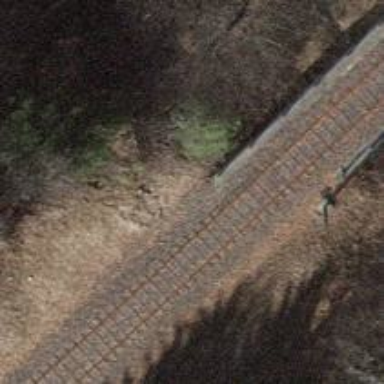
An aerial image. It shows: Preserved railway bridge with single electrified track and contact line.